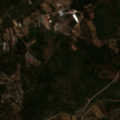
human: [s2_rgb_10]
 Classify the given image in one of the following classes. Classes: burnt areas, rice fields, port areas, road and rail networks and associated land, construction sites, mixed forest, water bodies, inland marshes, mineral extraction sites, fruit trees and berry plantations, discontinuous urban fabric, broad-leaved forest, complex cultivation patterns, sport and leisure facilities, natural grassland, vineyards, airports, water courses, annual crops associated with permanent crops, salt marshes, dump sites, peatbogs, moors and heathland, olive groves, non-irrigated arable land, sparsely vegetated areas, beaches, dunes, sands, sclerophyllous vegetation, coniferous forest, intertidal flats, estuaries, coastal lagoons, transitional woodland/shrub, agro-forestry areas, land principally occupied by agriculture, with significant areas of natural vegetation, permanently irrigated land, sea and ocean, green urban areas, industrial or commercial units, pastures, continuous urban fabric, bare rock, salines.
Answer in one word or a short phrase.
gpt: olive groves, annual crops associated with permanent crops, land principally occupied by agriculture, with significant areas of natural vegetation, coniferous forest, mixed forest, moors and heathland, transitional woodland/shrub